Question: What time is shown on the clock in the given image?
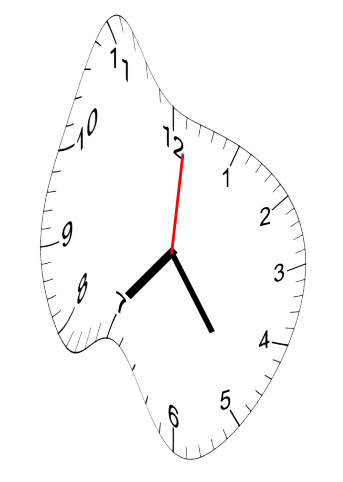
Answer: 07:24:01